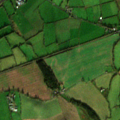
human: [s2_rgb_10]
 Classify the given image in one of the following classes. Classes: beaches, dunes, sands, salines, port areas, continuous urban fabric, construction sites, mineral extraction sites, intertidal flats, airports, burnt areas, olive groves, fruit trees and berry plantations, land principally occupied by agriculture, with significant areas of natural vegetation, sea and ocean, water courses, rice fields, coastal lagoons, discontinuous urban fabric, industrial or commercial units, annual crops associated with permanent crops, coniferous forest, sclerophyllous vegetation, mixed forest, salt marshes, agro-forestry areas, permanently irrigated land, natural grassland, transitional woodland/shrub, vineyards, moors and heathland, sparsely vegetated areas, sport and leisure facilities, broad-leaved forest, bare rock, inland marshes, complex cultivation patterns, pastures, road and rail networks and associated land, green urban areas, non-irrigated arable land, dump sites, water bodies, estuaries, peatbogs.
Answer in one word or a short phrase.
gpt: non-irrigated arable land, pastures